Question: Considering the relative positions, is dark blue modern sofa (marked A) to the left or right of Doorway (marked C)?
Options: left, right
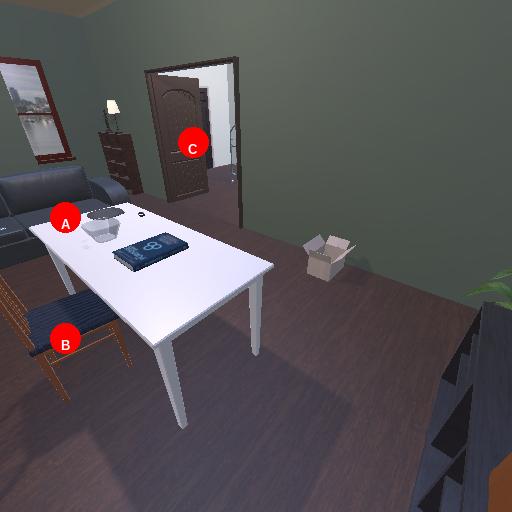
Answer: left